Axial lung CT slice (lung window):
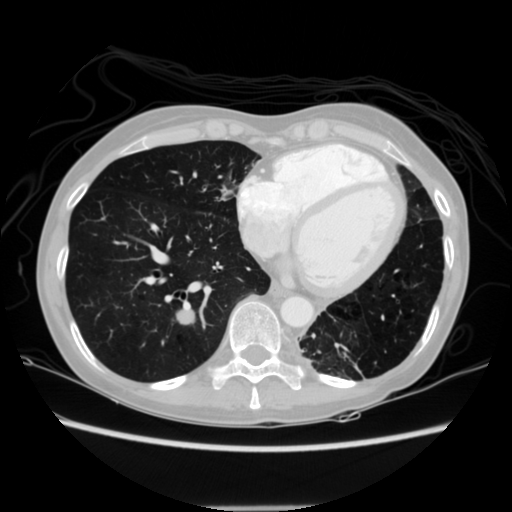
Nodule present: yes
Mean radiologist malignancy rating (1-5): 3.75